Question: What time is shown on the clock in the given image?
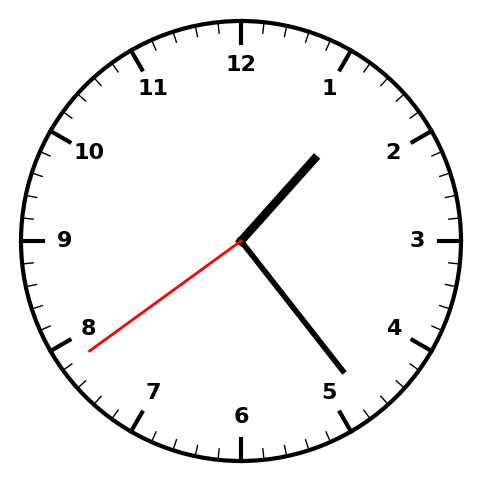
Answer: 01:23:39